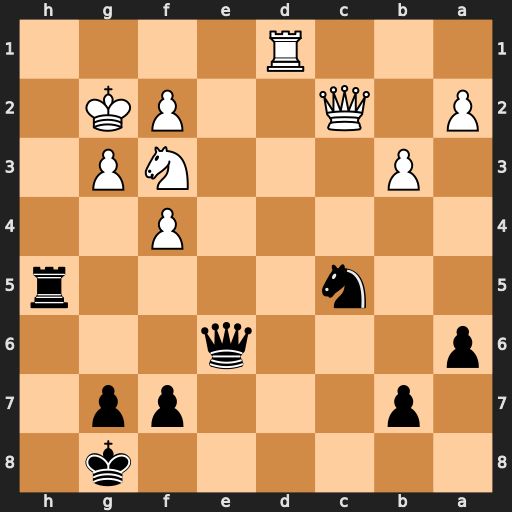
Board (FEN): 6k1/1p3pp1/p3q3/2n4r/5P2/1P3NP1/P1Q2PK1/3R4
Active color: b
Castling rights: -
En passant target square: -
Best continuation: Qh3+ Kg1 Qh1#